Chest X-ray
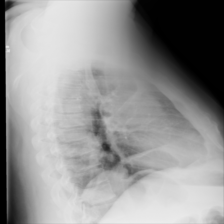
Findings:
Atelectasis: negative
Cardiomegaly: negative
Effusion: negative
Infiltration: negative
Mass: negative
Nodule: negative
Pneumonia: negative
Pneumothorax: negative
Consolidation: negative
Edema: negative
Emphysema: negative
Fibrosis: negative
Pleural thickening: negative
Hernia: negative